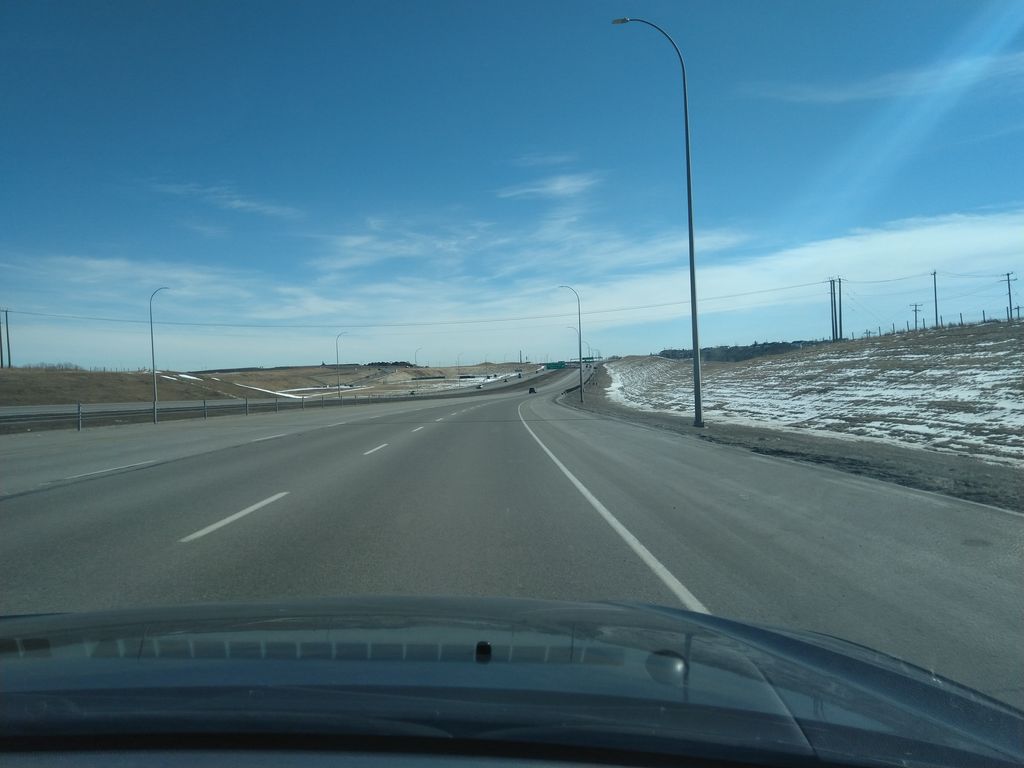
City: calgary